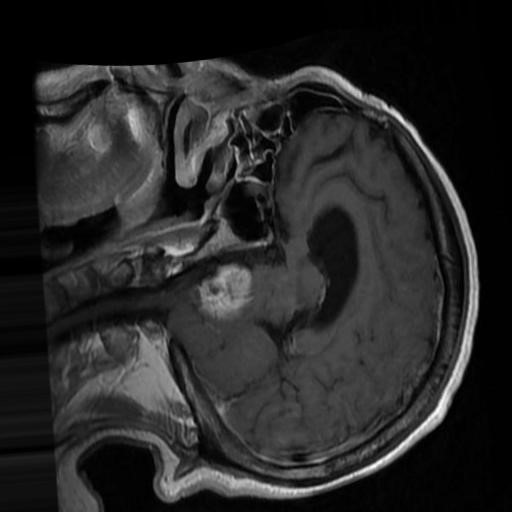
Label: brain_menin